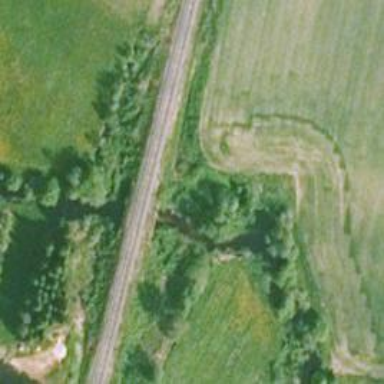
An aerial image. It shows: Railway bridge with B1 track class.